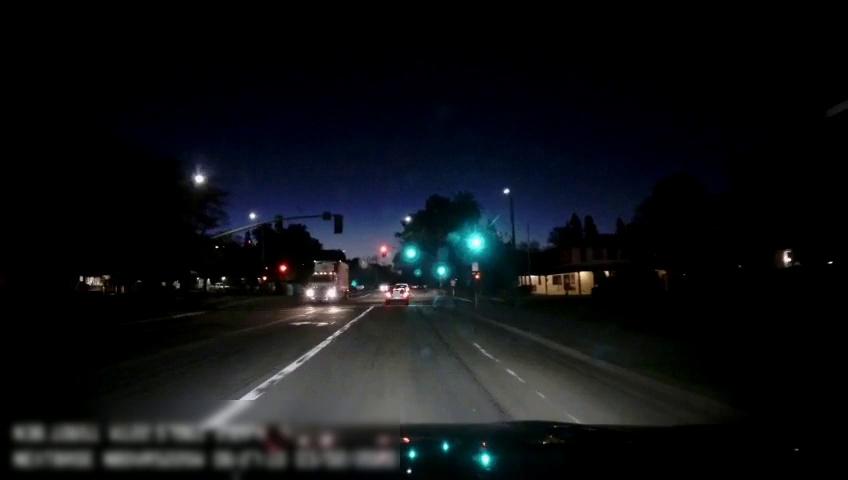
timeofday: Night
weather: Cloudy
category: Drivable Space
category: Vehicles | Truck
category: Vehicles | Car
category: Lanes | Current Lane
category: Lanes | Opposite Lane
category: Lanes | Current Lane
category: Traffic | Lights
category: Traffic | Lights
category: Traffic | Lights
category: Traffic | Lights
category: Traffic | Lights
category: Traffic | Lights